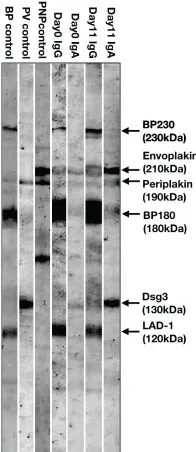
The results of immunoblotting tests and ELISAs of this patient. Immunoblotting using normal human epidermal extract.
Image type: chart (chart)